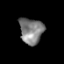
Tissue: prostate
Cell type: T cells
Senescence score: 0.3476
Nuclear area (px): 598
Mean DAPI intensity: 127.152